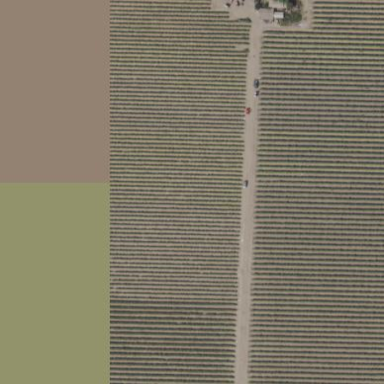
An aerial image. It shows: Vineyard.